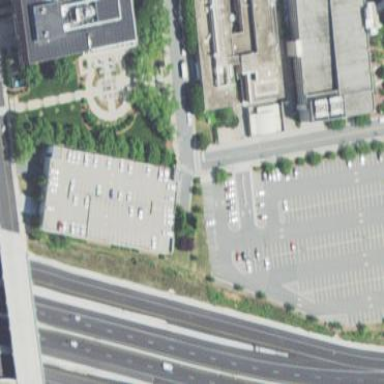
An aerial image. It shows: Multi-storey parking building.